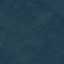
Land use / land cover: Forest